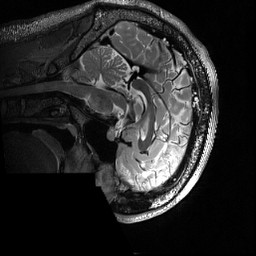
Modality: T2w
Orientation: sagittal
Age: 21
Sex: male
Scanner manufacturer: siemens
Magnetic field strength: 3 T
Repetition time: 3.2 s
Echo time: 0.56 s